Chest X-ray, AP view. Patient: 52 years old, sex M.
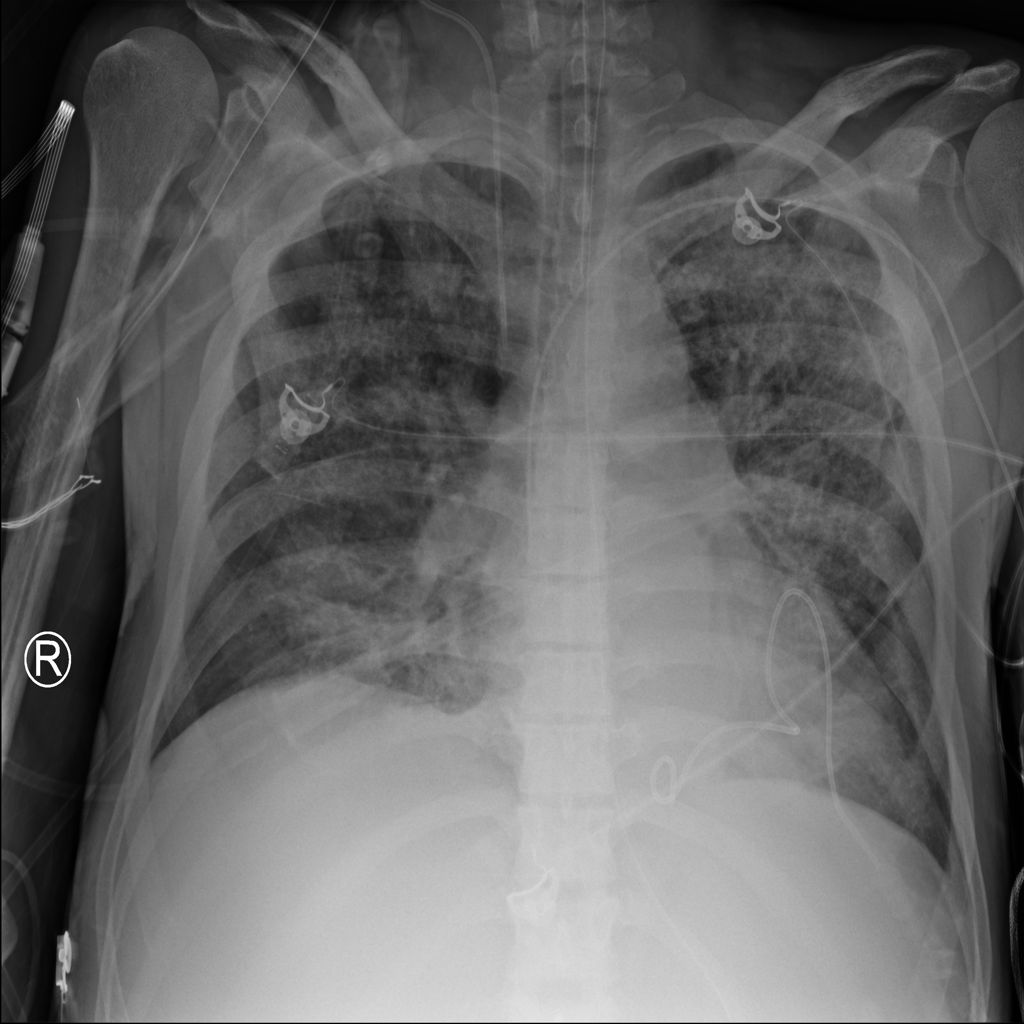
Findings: Infiltration